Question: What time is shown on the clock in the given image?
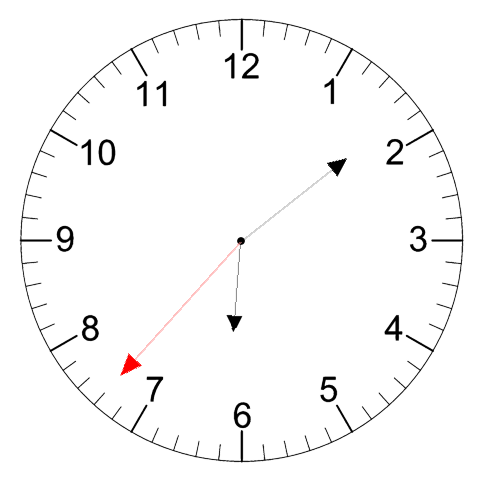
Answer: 06:08:37